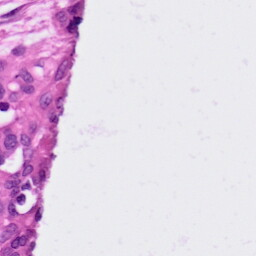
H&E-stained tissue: Ovarian